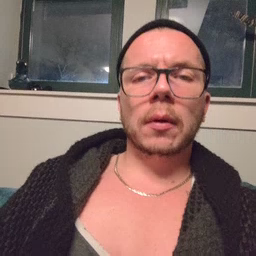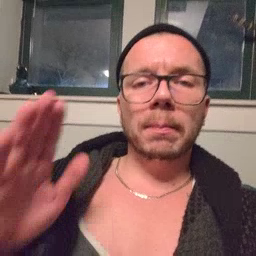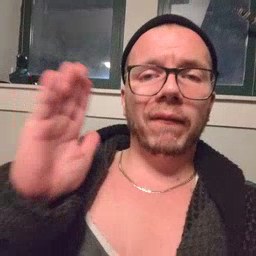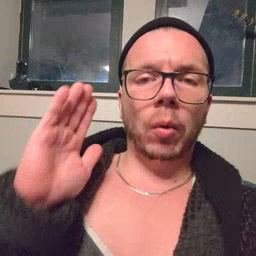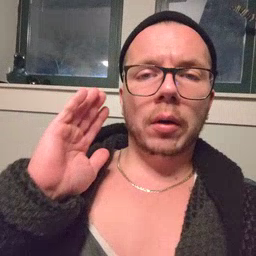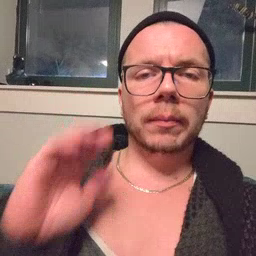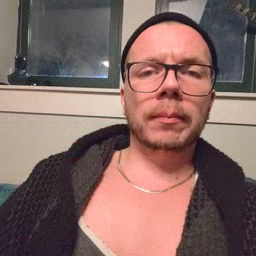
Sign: before